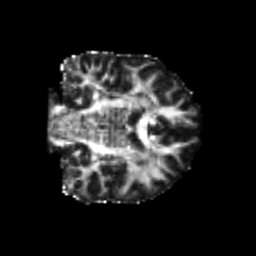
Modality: FA
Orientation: coronal
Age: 26
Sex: male
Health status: healthy
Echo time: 0.074 s